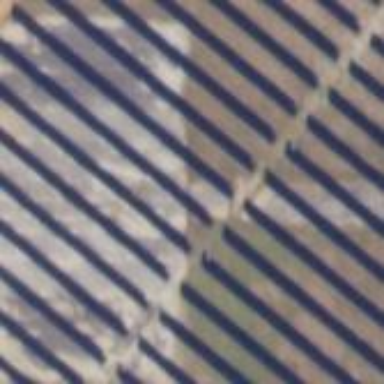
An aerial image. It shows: Solar power generator utilizing photovoltaic technology with solar photovoltaic panels.